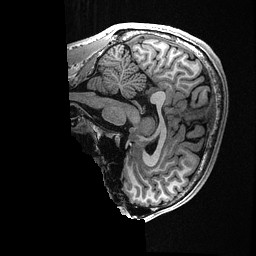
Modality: T1w
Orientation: sagittal
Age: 27
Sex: male
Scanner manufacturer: ge
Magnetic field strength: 3 T
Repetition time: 0.006952 s
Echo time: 0.00292 s